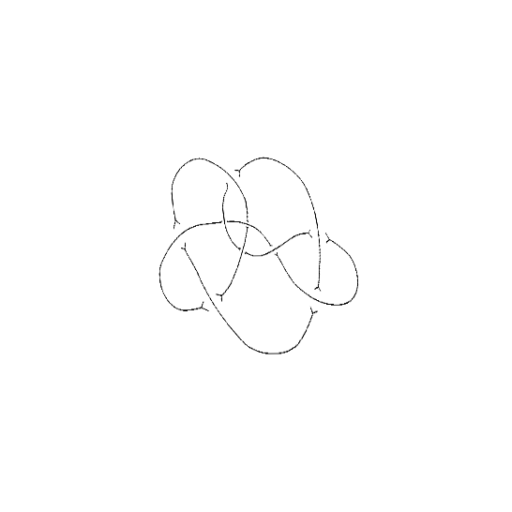
Crossing number: 9